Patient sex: F
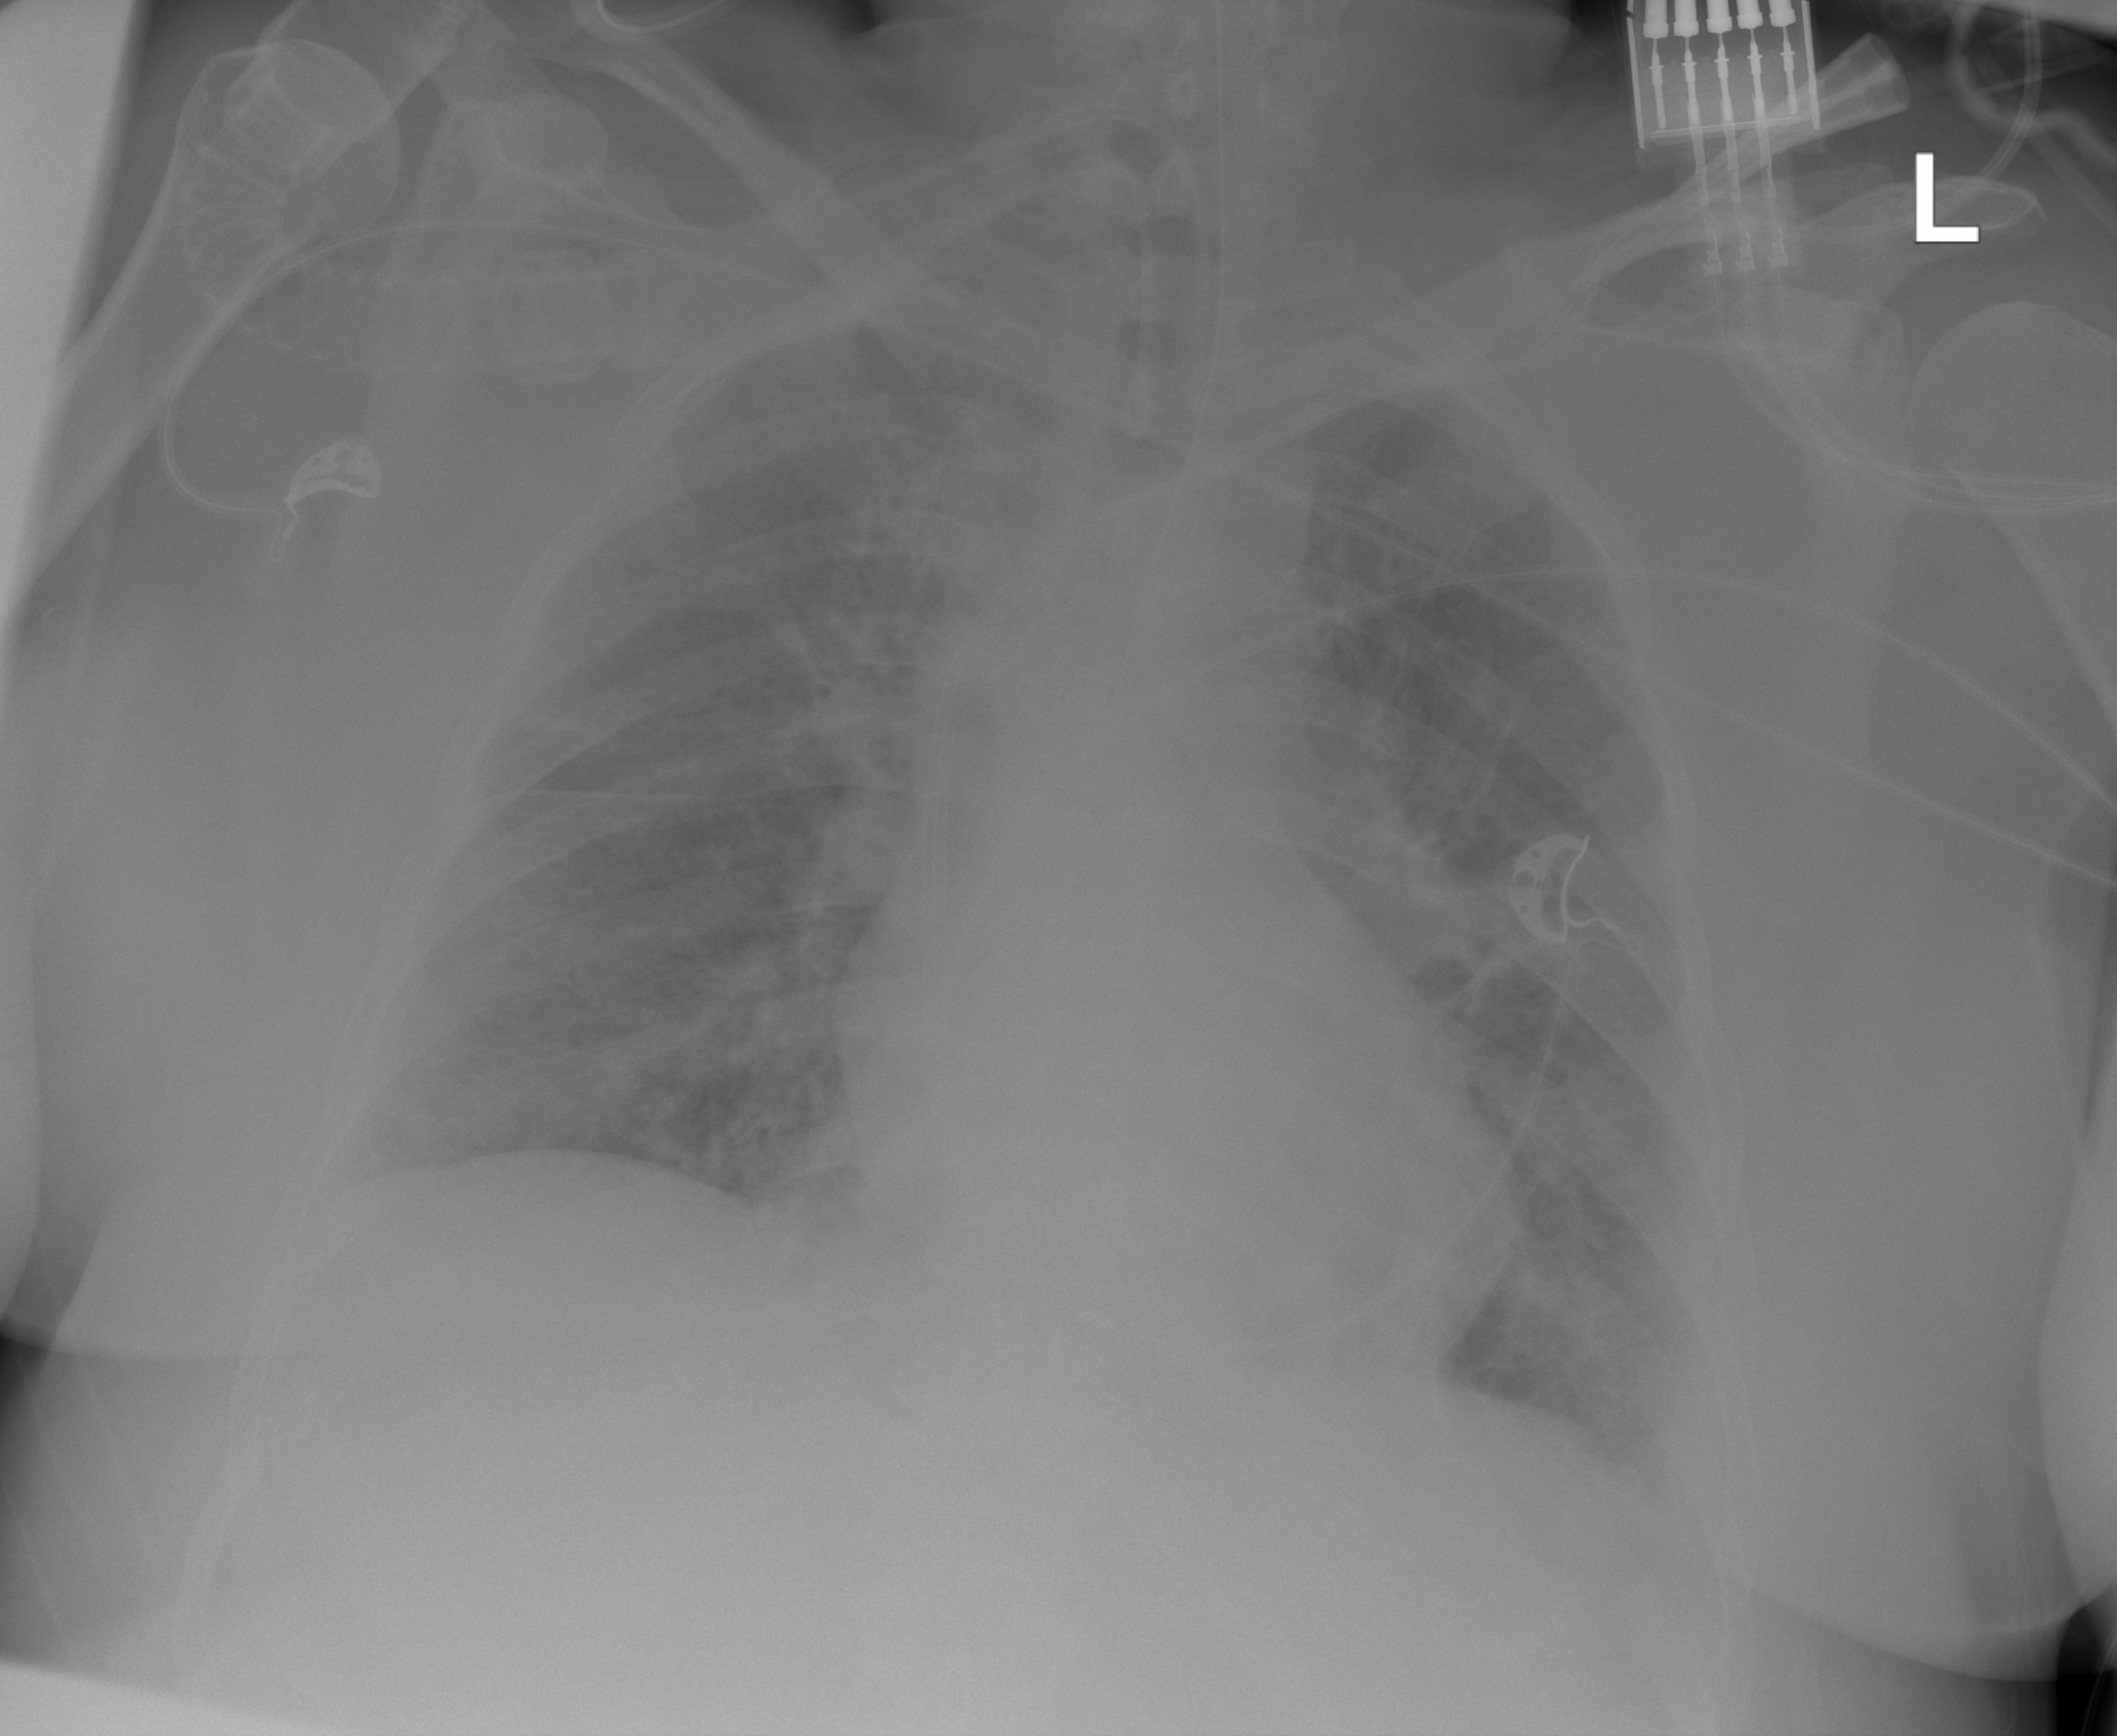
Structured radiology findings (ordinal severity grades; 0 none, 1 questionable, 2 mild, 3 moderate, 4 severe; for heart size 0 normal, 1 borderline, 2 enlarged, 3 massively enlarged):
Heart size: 2
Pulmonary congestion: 2
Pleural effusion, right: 2
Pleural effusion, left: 2
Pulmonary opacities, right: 2
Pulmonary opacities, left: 2
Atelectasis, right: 2
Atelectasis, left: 2